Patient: sex F, age 68
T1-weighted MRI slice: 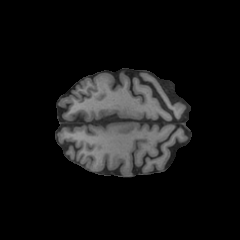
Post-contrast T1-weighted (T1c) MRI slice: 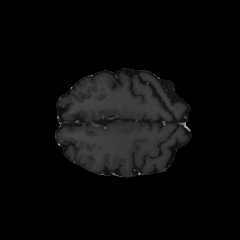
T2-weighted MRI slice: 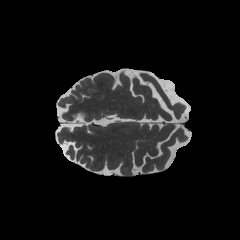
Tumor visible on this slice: no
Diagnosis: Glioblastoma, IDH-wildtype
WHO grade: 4